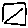
Label: square